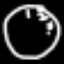
Label: clock